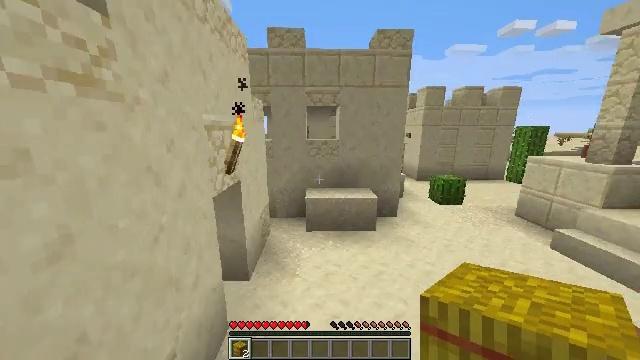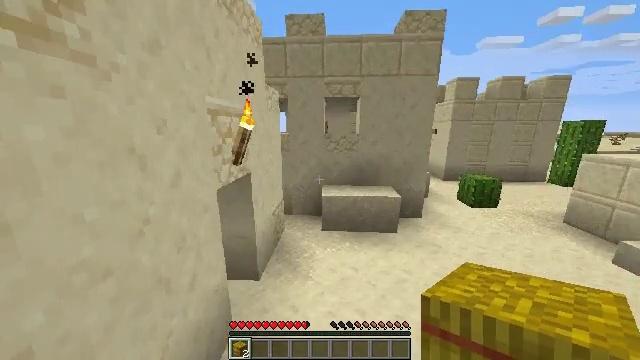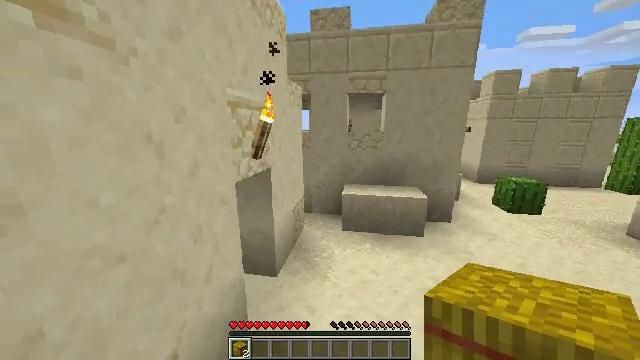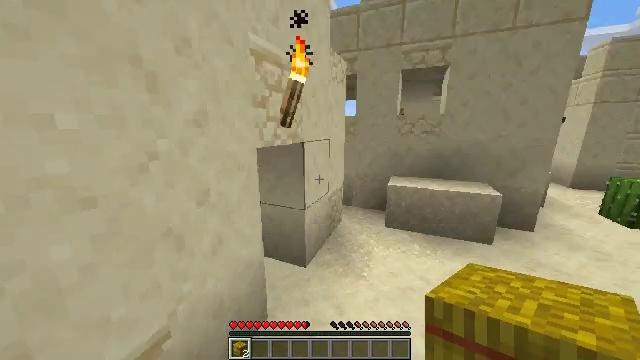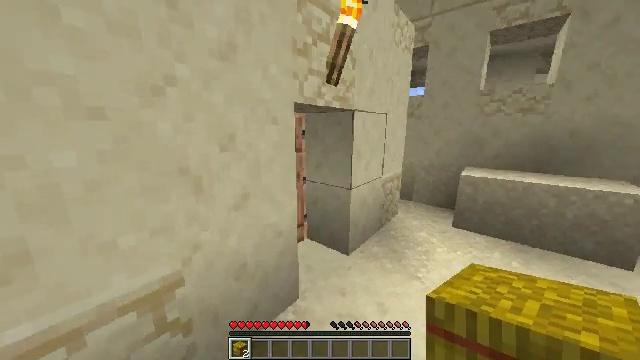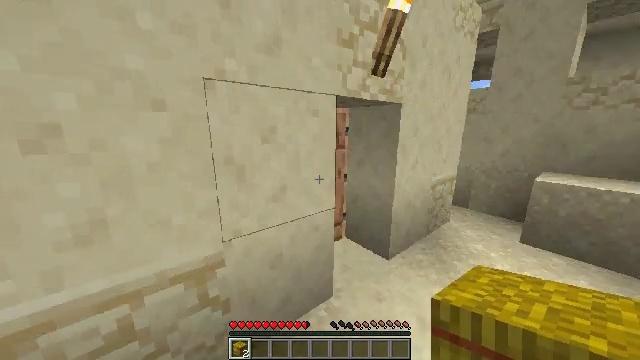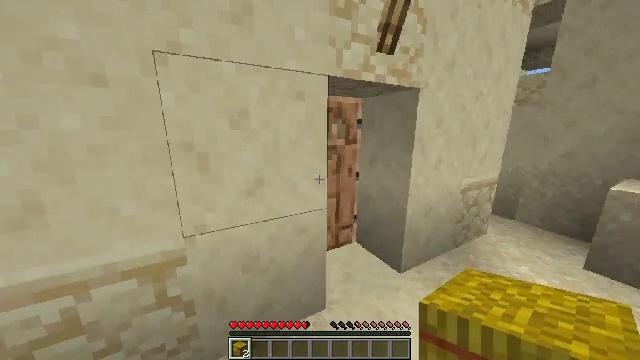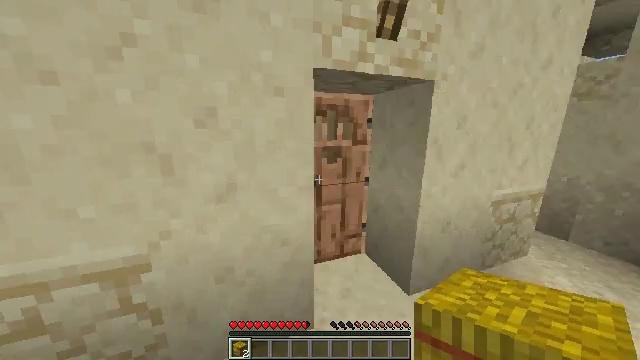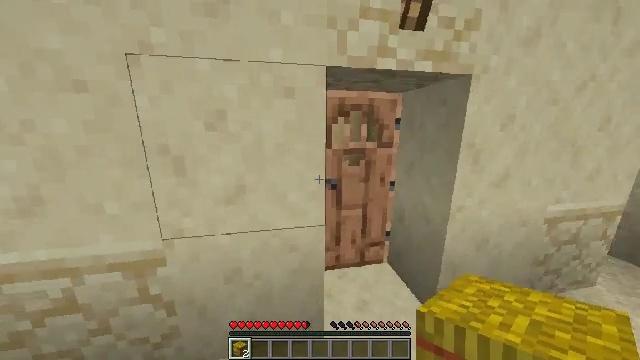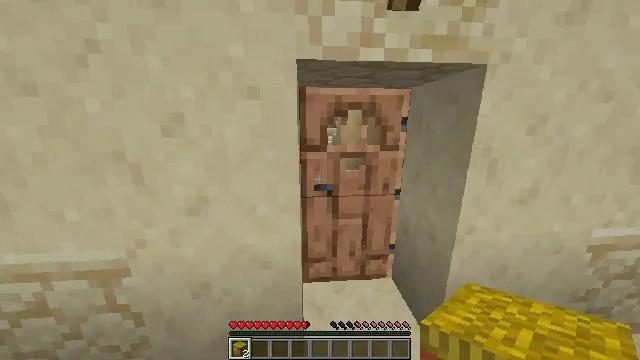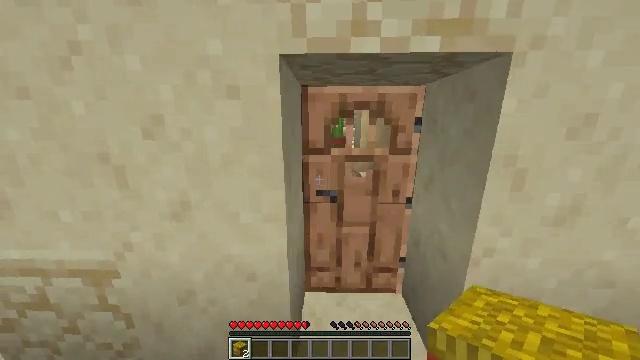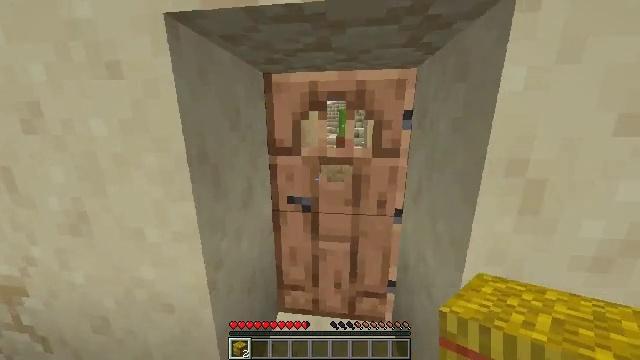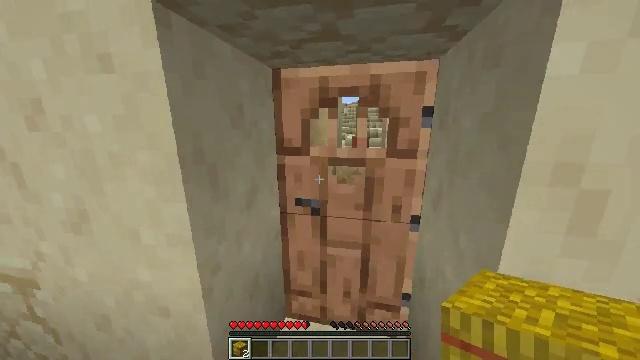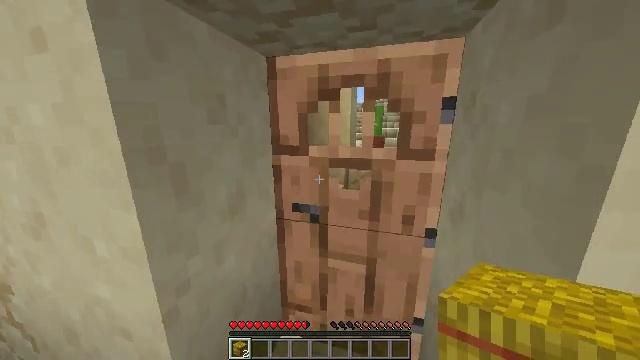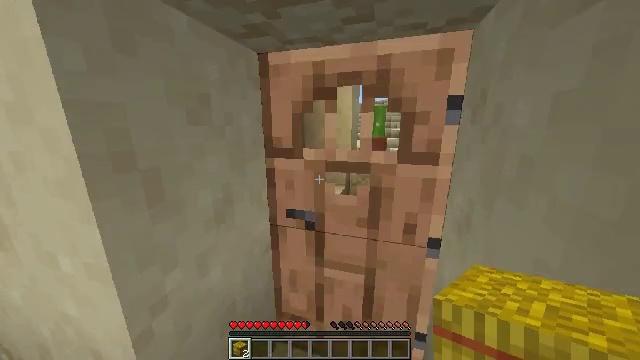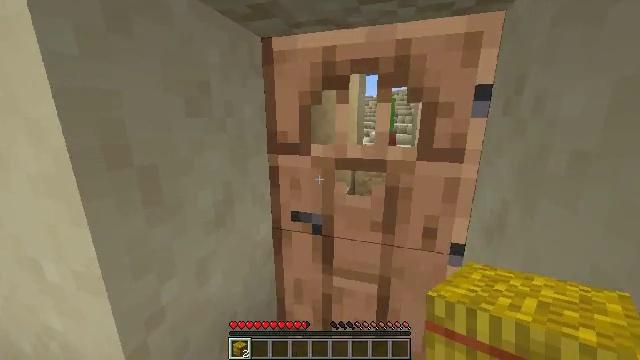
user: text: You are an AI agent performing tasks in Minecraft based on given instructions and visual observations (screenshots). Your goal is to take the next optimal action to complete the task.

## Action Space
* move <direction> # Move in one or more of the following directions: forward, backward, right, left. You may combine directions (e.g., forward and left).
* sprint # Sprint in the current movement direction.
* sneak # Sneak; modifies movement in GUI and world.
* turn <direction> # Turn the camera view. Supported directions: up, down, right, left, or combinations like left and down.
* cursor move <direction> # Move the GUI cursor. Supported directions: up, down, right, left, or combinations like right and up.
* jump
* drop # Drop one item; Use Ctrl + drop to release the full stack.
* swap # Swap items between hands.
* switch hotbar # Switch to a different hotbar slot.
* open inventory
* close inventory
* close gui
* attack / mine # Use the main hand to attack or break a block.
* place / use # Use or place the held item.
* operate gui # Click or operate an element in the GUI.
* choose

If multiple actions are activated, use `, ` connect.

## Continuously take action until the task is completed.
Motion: motion action
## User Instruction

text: Remove a hay block from the inventory.
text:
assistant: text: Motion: move forward, sprint, turn left, jump
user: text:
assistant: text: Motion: move forward, sprint, turn left, jump
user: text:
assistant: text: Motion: move forward, sprint, turn left, jump
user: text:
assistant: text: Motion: move forward and move right, sprint, turn left, jump
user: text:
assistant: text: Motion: move forward and move right, sprint, turn left
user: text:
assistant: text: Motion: move forward and move right, sprint, turn left
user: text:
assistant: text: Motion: move forward and move right, sprint, turn left
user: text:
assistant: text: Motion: move forward and move right, sprint, turn left
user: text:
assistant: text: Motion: move forward and move right, sprint, turn left
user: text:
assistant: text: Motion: move forward and move right, sprint, turn left
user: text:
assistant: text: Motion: move forward and move right, sprint, turn left
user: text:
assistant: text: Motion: move forward, sprint, turn left
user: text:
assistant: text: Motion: move forward, sprint, turn left
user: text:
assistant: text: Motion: move forward, sprint
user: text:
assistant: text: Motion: move forward, sprint
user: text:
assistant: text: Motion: move forward, sprint
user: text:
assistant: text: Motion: move forward, sprint, use / place
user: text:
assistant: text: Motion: move forward, sprint, use / place
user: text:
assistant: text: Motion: move forward, sprint, use / place
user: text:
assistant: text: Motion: move forward, sprint, use / place
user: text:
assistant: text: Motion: move forward, sprint, turn right
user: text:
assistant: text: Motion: move forward, sprint, turn right
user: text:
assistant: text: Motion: move forward, turn right and down
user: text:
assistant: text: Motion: turn right and down
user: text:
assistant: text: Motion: turn right and down
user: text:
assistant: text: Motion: move right, turn right
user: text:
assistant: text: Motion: move right, turn right
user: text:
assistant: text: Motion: move forward and move right, turn right
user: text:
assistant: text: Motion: move forward and move right, sprint, turn right
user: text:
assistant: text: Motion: move forward and move right, sprint, turn right